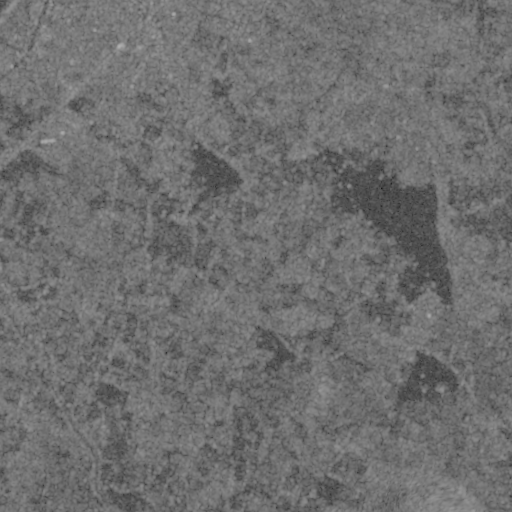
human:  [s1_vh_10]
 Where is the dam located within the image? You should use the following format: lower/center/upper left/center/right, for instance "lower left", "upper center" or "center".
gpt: The dam is located in the upper left of the image.
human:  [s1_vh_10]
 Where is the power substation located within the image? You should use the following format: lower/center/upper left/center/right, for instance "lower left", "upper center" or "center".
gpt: The power substation is located in the upper left of the image.
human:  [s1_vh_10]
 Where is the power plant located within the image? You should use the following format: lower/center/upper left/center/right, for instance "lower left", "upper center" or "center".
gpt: There is no power plant in the image.

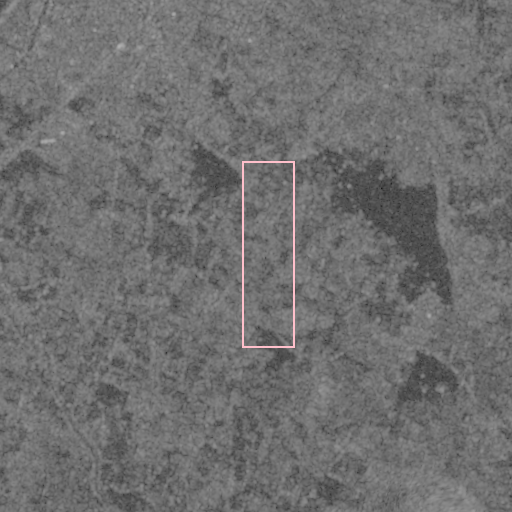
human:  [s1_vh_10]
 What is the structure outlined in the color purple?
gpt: There is no purple outline.
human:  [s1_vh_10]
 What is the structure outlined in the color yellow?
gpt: There is no structure outlined in yellow.